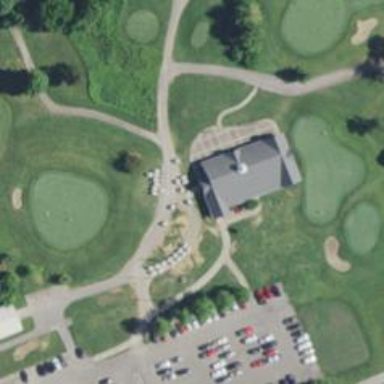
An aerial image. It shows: Service road used as golf cart path.